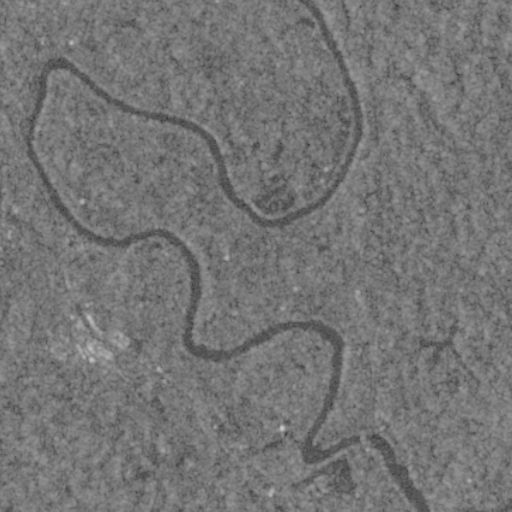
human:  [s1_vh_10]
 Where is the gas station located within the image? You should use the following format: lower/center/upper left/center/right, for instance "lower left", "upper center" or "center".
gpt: The gas station is located in the lower center of the image.
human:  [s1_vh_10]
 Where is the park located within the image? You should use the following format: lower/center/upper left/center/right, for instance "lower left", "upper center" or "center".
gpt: The park is located in the upper right of the image.
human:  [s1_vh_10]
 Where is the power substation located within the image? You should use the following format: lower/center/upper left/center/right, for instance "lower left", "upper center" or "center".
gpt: The power substation is located in the lower left of the image.
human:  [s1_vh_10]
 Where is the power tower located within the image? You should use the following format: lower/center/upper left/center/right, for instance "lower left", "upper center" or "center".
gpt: The power tower is located in the left of the image.
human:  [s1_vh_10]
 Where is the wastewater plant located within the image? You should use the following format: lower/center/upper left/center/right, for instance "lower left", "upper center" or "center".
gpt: The wastewater plant is located in the upper left of the image.
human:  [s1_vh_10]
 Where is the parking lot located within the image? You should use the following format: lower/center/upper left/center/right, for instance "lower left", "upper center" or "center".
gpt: There is no parking lot in the image.

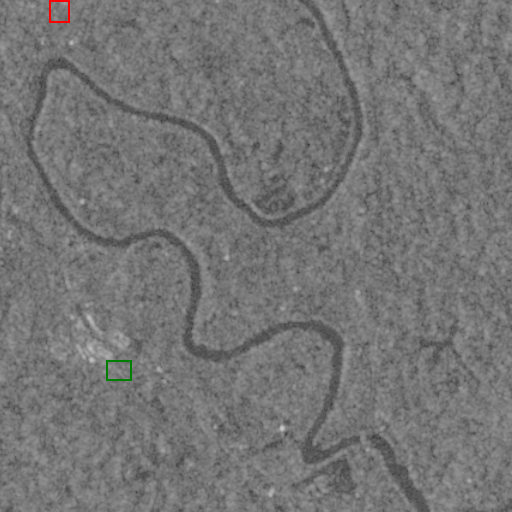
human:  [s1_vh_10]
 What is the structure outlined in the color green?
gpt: The structure outlined in green is a power substation.
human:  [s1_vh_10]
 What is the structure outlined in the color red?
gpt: The structure outlined in red is a wastewater plant.
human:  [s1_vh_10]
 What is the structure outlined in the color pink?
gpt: There is no pink outline.